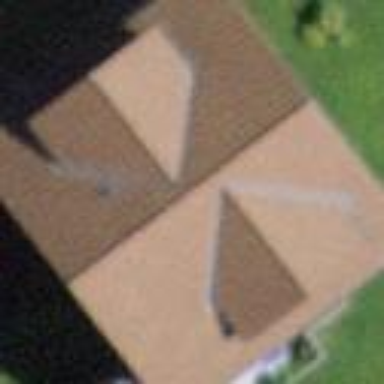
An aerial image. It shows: Residential building with gabled roof covered in roof tiles.